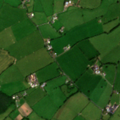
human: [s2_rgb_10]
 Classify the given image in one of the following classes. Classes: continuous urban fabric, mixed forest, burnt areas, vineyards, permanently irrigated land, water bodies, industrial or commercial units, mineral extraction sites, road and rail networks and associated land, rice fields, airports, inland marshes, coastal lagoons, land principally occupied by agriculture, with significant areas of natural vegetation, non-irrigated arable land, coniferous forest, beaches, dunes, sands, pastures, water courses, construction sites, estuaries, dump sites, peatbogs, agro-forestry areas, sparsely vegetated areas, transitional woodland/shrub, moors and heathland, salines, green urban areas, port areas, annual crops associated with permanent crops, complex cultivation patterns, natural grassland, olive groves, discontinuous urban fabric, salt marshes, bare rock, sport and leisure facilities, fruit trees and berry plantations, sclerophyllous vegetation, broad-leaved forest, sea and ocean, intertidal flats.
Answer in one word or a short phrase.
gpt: non-irrigated arable land, pastures, coniferous forest